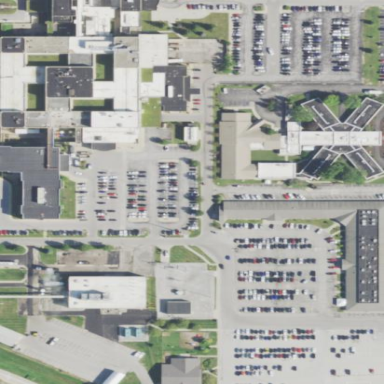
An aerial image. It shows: Hospital with healthcare facilities and helipad.